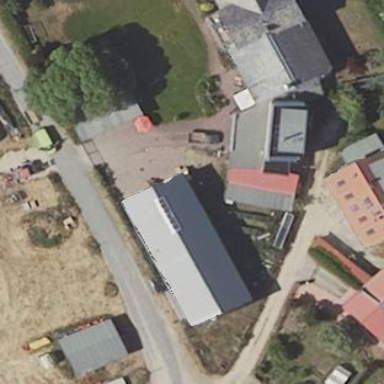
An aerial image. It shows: Industrial building with gabled roof.